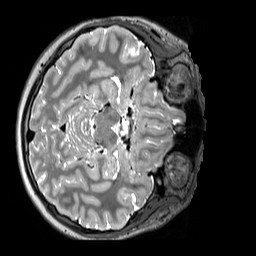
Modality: T2w
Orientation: axial
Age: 11
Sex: female
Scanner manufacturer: siemens
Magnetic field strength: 3 T
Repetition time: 3.2 s
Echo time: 0.408 s